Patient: sex F, age 68
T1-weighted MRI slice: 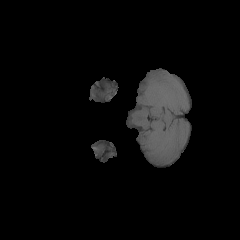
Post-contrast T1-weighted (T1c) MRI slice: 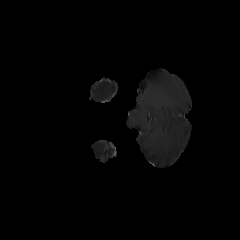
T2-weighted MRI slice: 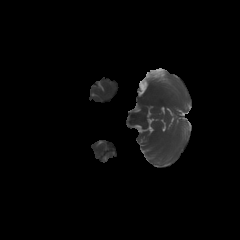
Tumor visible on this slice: no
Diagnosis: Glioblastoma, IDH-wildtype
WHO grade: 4